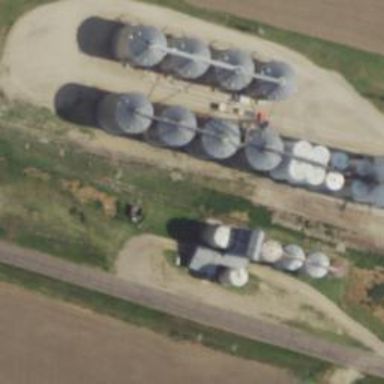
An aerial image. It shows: Silo.